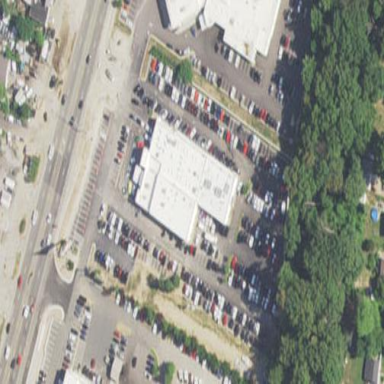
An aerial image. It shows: Building housing car shop.